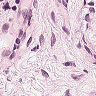
Metastatic tissue present: no